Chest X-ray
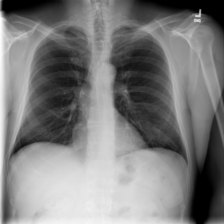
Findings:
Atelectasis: negative
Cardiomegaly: negative
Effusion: negative
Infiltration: negative
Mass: negative
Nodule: negative
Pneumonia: negative
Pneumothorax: negative
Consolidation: negative
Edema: negative
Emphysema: negative
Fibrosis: negative
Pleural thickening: negative
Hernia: negative